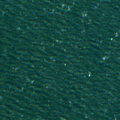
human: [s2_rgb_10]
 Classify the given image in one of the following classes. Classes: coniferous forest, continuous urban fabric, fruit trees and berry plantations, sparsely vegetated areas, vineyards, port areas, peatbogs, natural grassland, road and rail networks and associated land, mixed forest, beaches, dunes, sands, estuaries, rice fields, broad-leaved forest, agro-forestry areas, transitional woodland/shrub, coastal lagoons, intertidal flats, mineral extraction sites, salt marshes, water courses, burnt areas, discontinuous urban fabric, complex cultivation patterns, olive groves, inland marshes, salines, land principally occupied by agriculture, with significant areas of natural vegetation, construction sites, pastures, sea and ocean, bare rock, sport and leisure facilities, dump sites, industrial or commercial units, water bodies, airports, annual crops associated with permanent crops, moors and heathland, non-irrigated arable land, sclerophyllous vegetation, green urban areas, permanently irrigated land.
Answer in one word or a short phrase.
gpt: sea and ocean